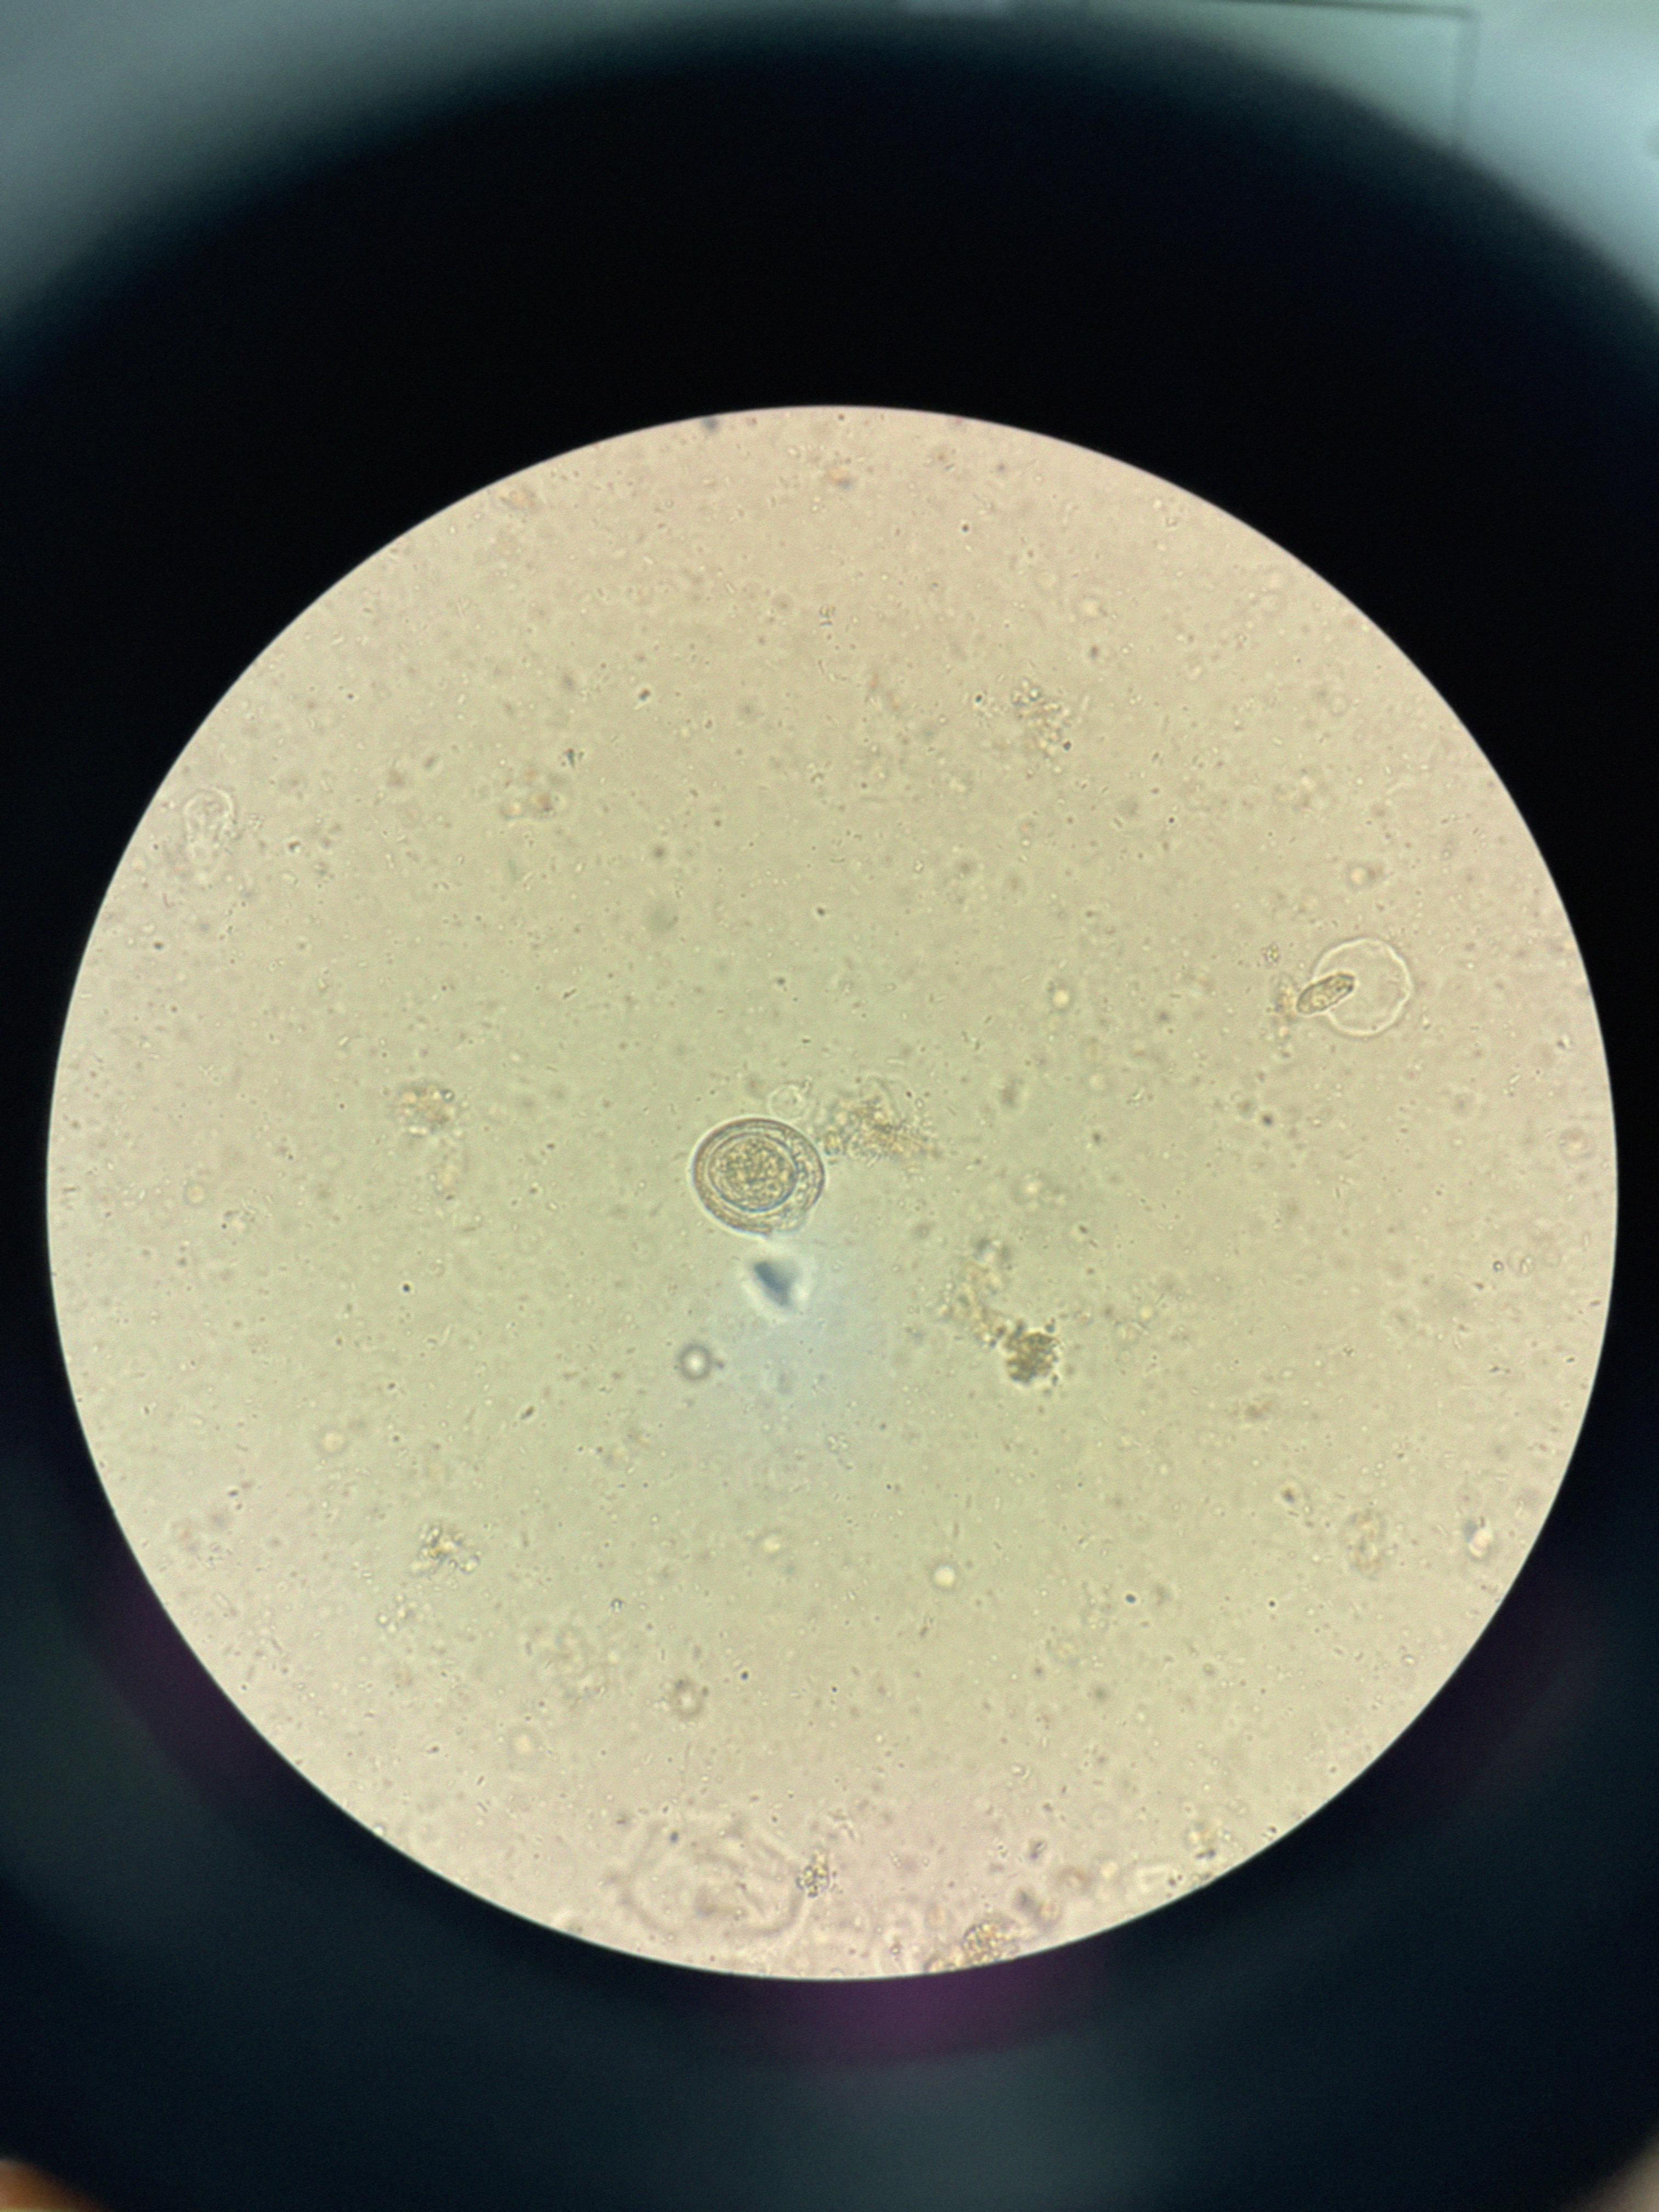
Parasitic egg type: Hymenolepis nana